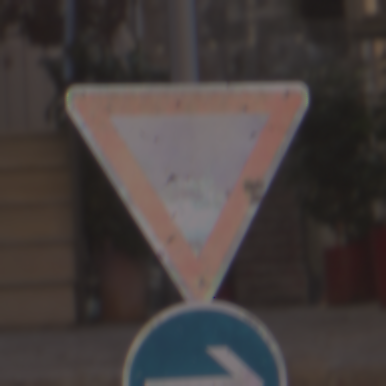
Verkehrszeichen: VorfahrtGewaehren
Zusatzzeichen unten: VorgeschriebeneFahrtrichtungHierRechts
Umgebung: Outdoor, Urban
Tageszeit: MorningAfternoon
Wetter: Clear
Licht: Natural
Jahreszeit: NotSpecified
Kontrast: LowContrast